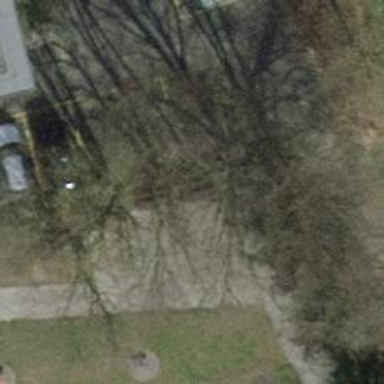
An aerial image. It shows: Brown bench.